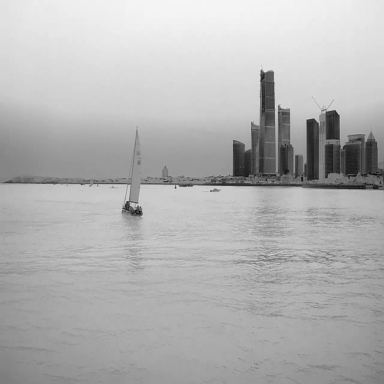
There is a container_ship in the infrared image.